Question: I've been evaluating options for sending mobile push notifications and looked at pricing of Microsoft's vs Amazon's hub offerings. I think I must have miss-calculated since the Microsoft offer is coming out 20 times the cost! Can someone please point out where I went wrong?
The Microsoft pricing is based on a 12 month plan, giving a unit cost of PS3.29 per day. Each unit can sent 166,667 messages and I need to send 1.8m per day (roughly 54m per month).

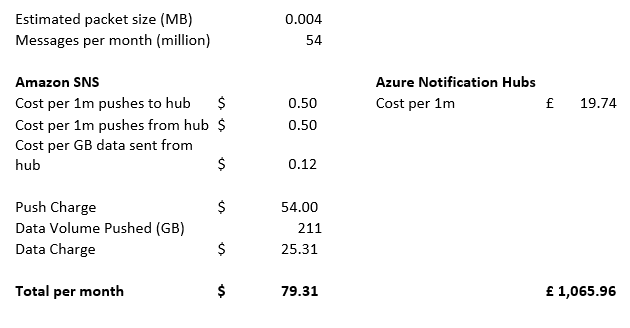
Answer: I'll say upfront that I am inherently biased, since I work on Azure.
But these are significantly different services.
Amazon SNS primary scenario is push to individual devices, or small groups of devices. You need to maintain the endpoints, and pre-create topics. You can do multicast with topics, but a topic afaik cannot have more than 10K devices, so you can only multicast to 10K users at a time.
Notification Hubs offers you segmented/personalized push engagement for millions of users. You can broadcast to unlimited # of devices with a single API call, you can manage segments/target arbitrary segment expressions, personalize/localize your pushes using templates, etc.
If you don't need any of the extra features Notification Hubs offers, and just need a simple push to individual devices, Azure <URL> advises contacting mobileservices@microsoft.com for low price offering for high volume individual push scenarios.